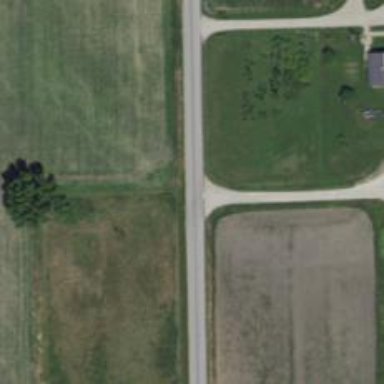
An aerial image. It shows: Unclassified road.